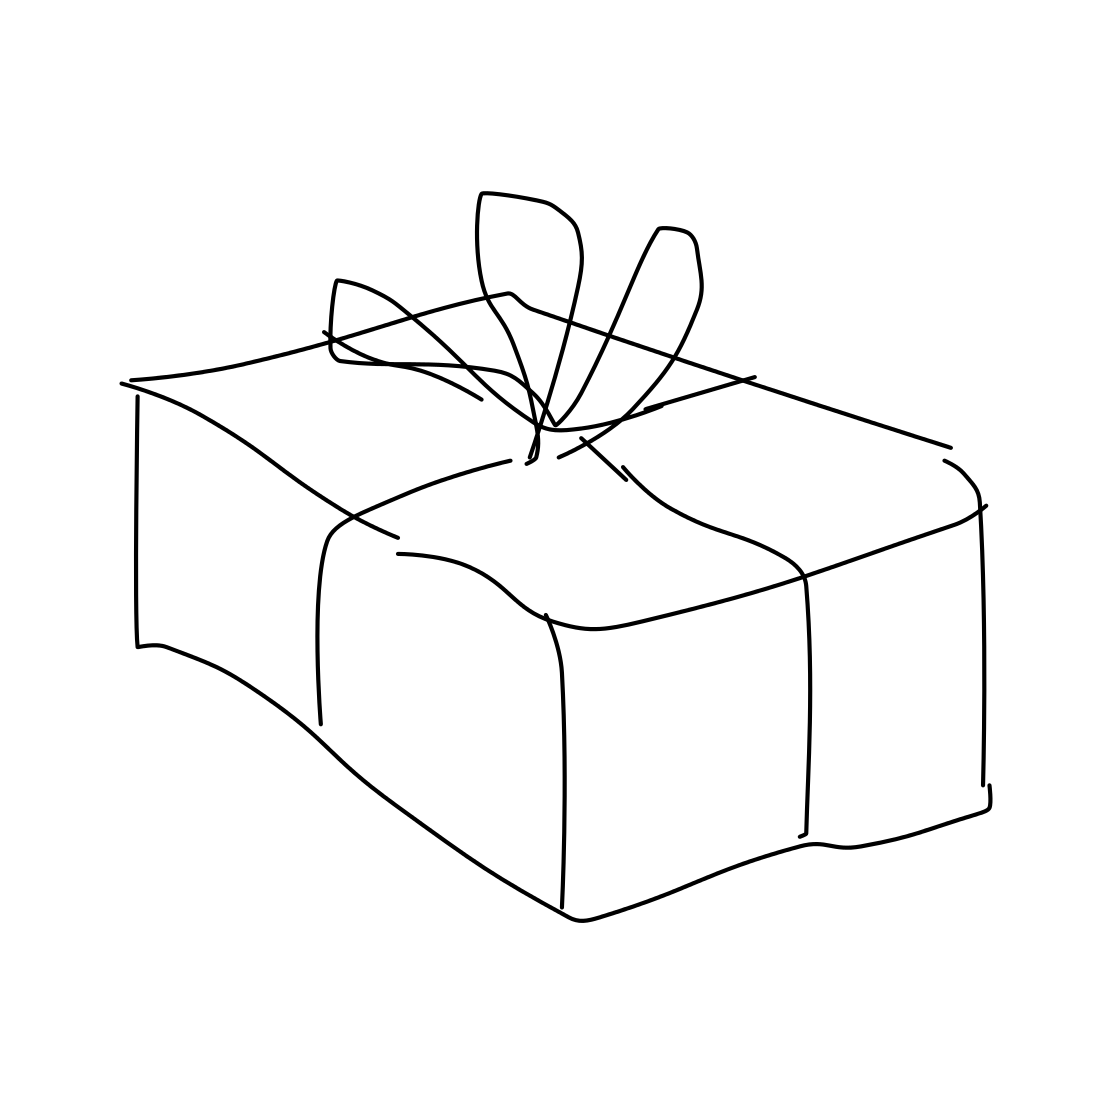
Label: present